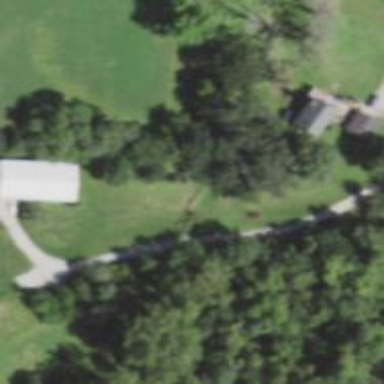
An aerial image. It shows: Driveway.